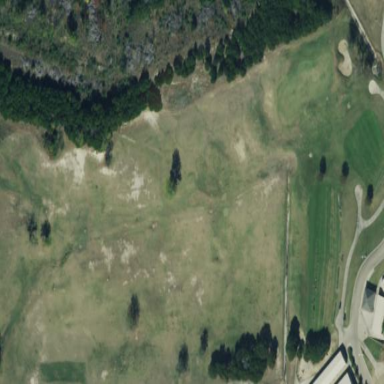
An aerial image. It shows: Golf course.